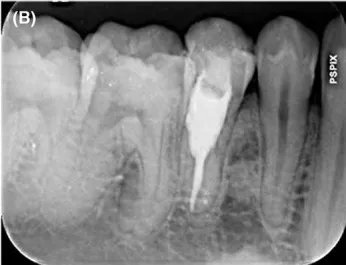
3-month follow-up.
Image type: radiology (x_ray)